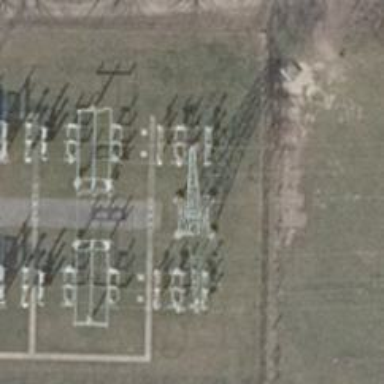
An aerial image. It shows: Towering power structure.